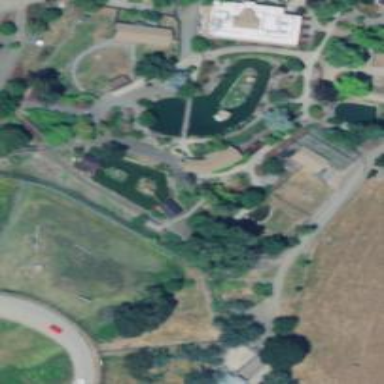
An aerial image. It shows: Miniature railway.